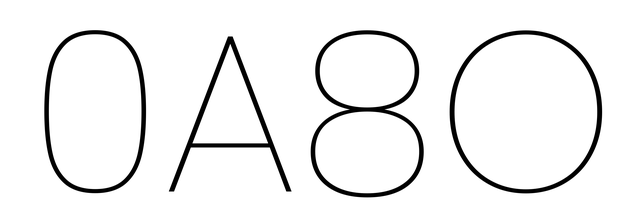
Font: Poppins-Thin